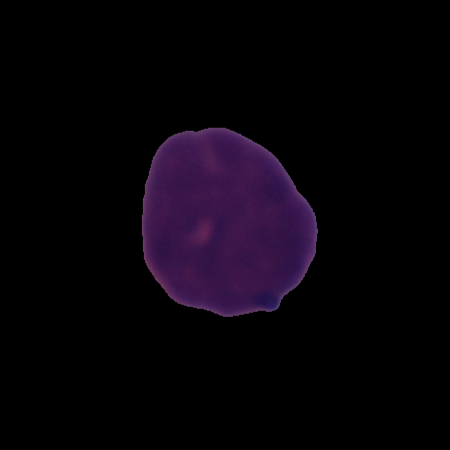
Label: cancer